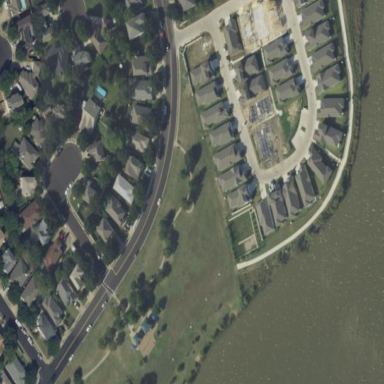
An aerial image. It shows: Condominium in residential area.